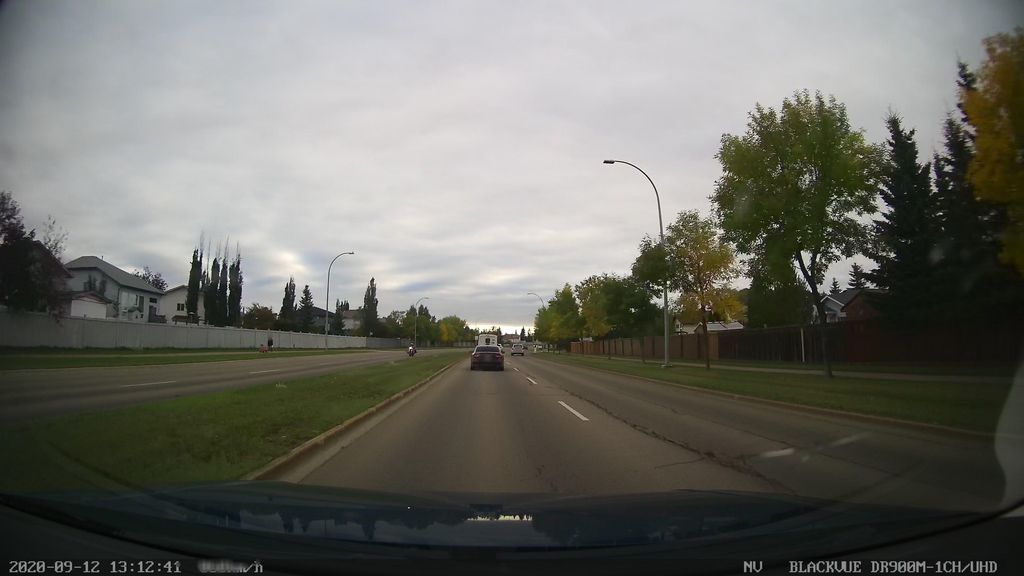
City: edmonton